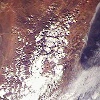
Label: land